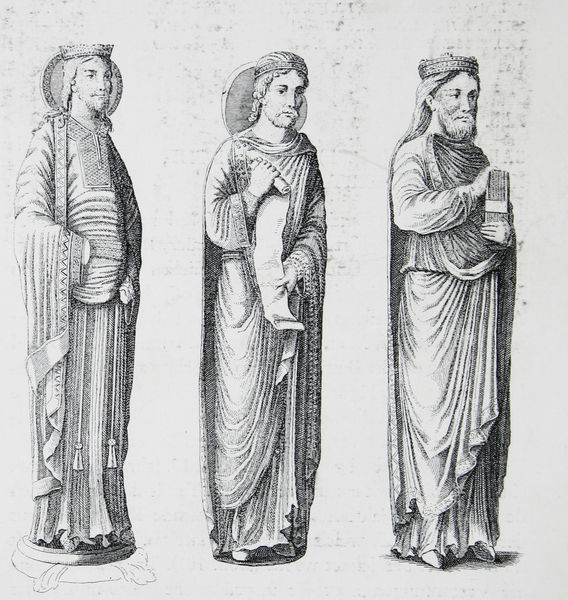
Titel: Säulenfiguren aus dem Kreuzgang
Standort: Saint Denis
Institution: Abteikirche
Schlagwörter: gruppe, hand, mann, umhang, weiß, frisur, grau, haar, hut, kleid, kreide, männer, ohr, schwarz, skizze, stirn, zeichnung, gürtel, rock, bart, jung, arm, bärtig, falten, kleidung, kragen, sockel, stehen, stein, stirnband, ärmel, gelehrte, hände, portrait, kirche, schlank, figur, gewand, mantel, reich, drei, gewänder, borte, gotik, krone, statue, kopfbedeckung, füße, schrift, papier, schuhe, studie, grafik, graphik, figuren, könig, bordüre, starr, kordel, faltenwurf, podest, wei, reste, alter, antike, buch, religion, kohle, druck, schwarz-weiß, stich, entwurf, verziert, rolle, portal, schuhspitzen, heiligenschein, zugeschlagen, skulpturen, plastiken, statuen, nimbus, chartres, gotisch, toga, romanik, weihrauch, reif, heiliger, schriftrolle, könige, heilige, entwürfe, heilig, kupferstich, verloren, tunika, überlängt, beschläge, schnallen, zeichnungen, figurinen, schwarzwei, gewände, aufzeichnung, heiligenscheine, geschenke, apostel, gaben, attribute, myrrhe, drei könige, heilige drei könige, handhaltung, spangen, mante, langes kleid, drei heilige könige, grundplatte, drei heilige, sklpturen, gewändefiguren, haarrreif, le duc, portalfiguren, skulpturenentwürfe, viollet le duc, überliefert, runder sockel, rfiguren, drei  männer, säulenheilige, nkönige